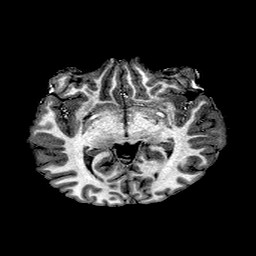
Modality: T1w
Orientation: coronal
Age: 21
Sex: female
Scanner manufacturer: ge
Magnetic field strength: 3 T
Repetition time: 7.66 s
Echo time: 0.003476 s